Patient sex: M
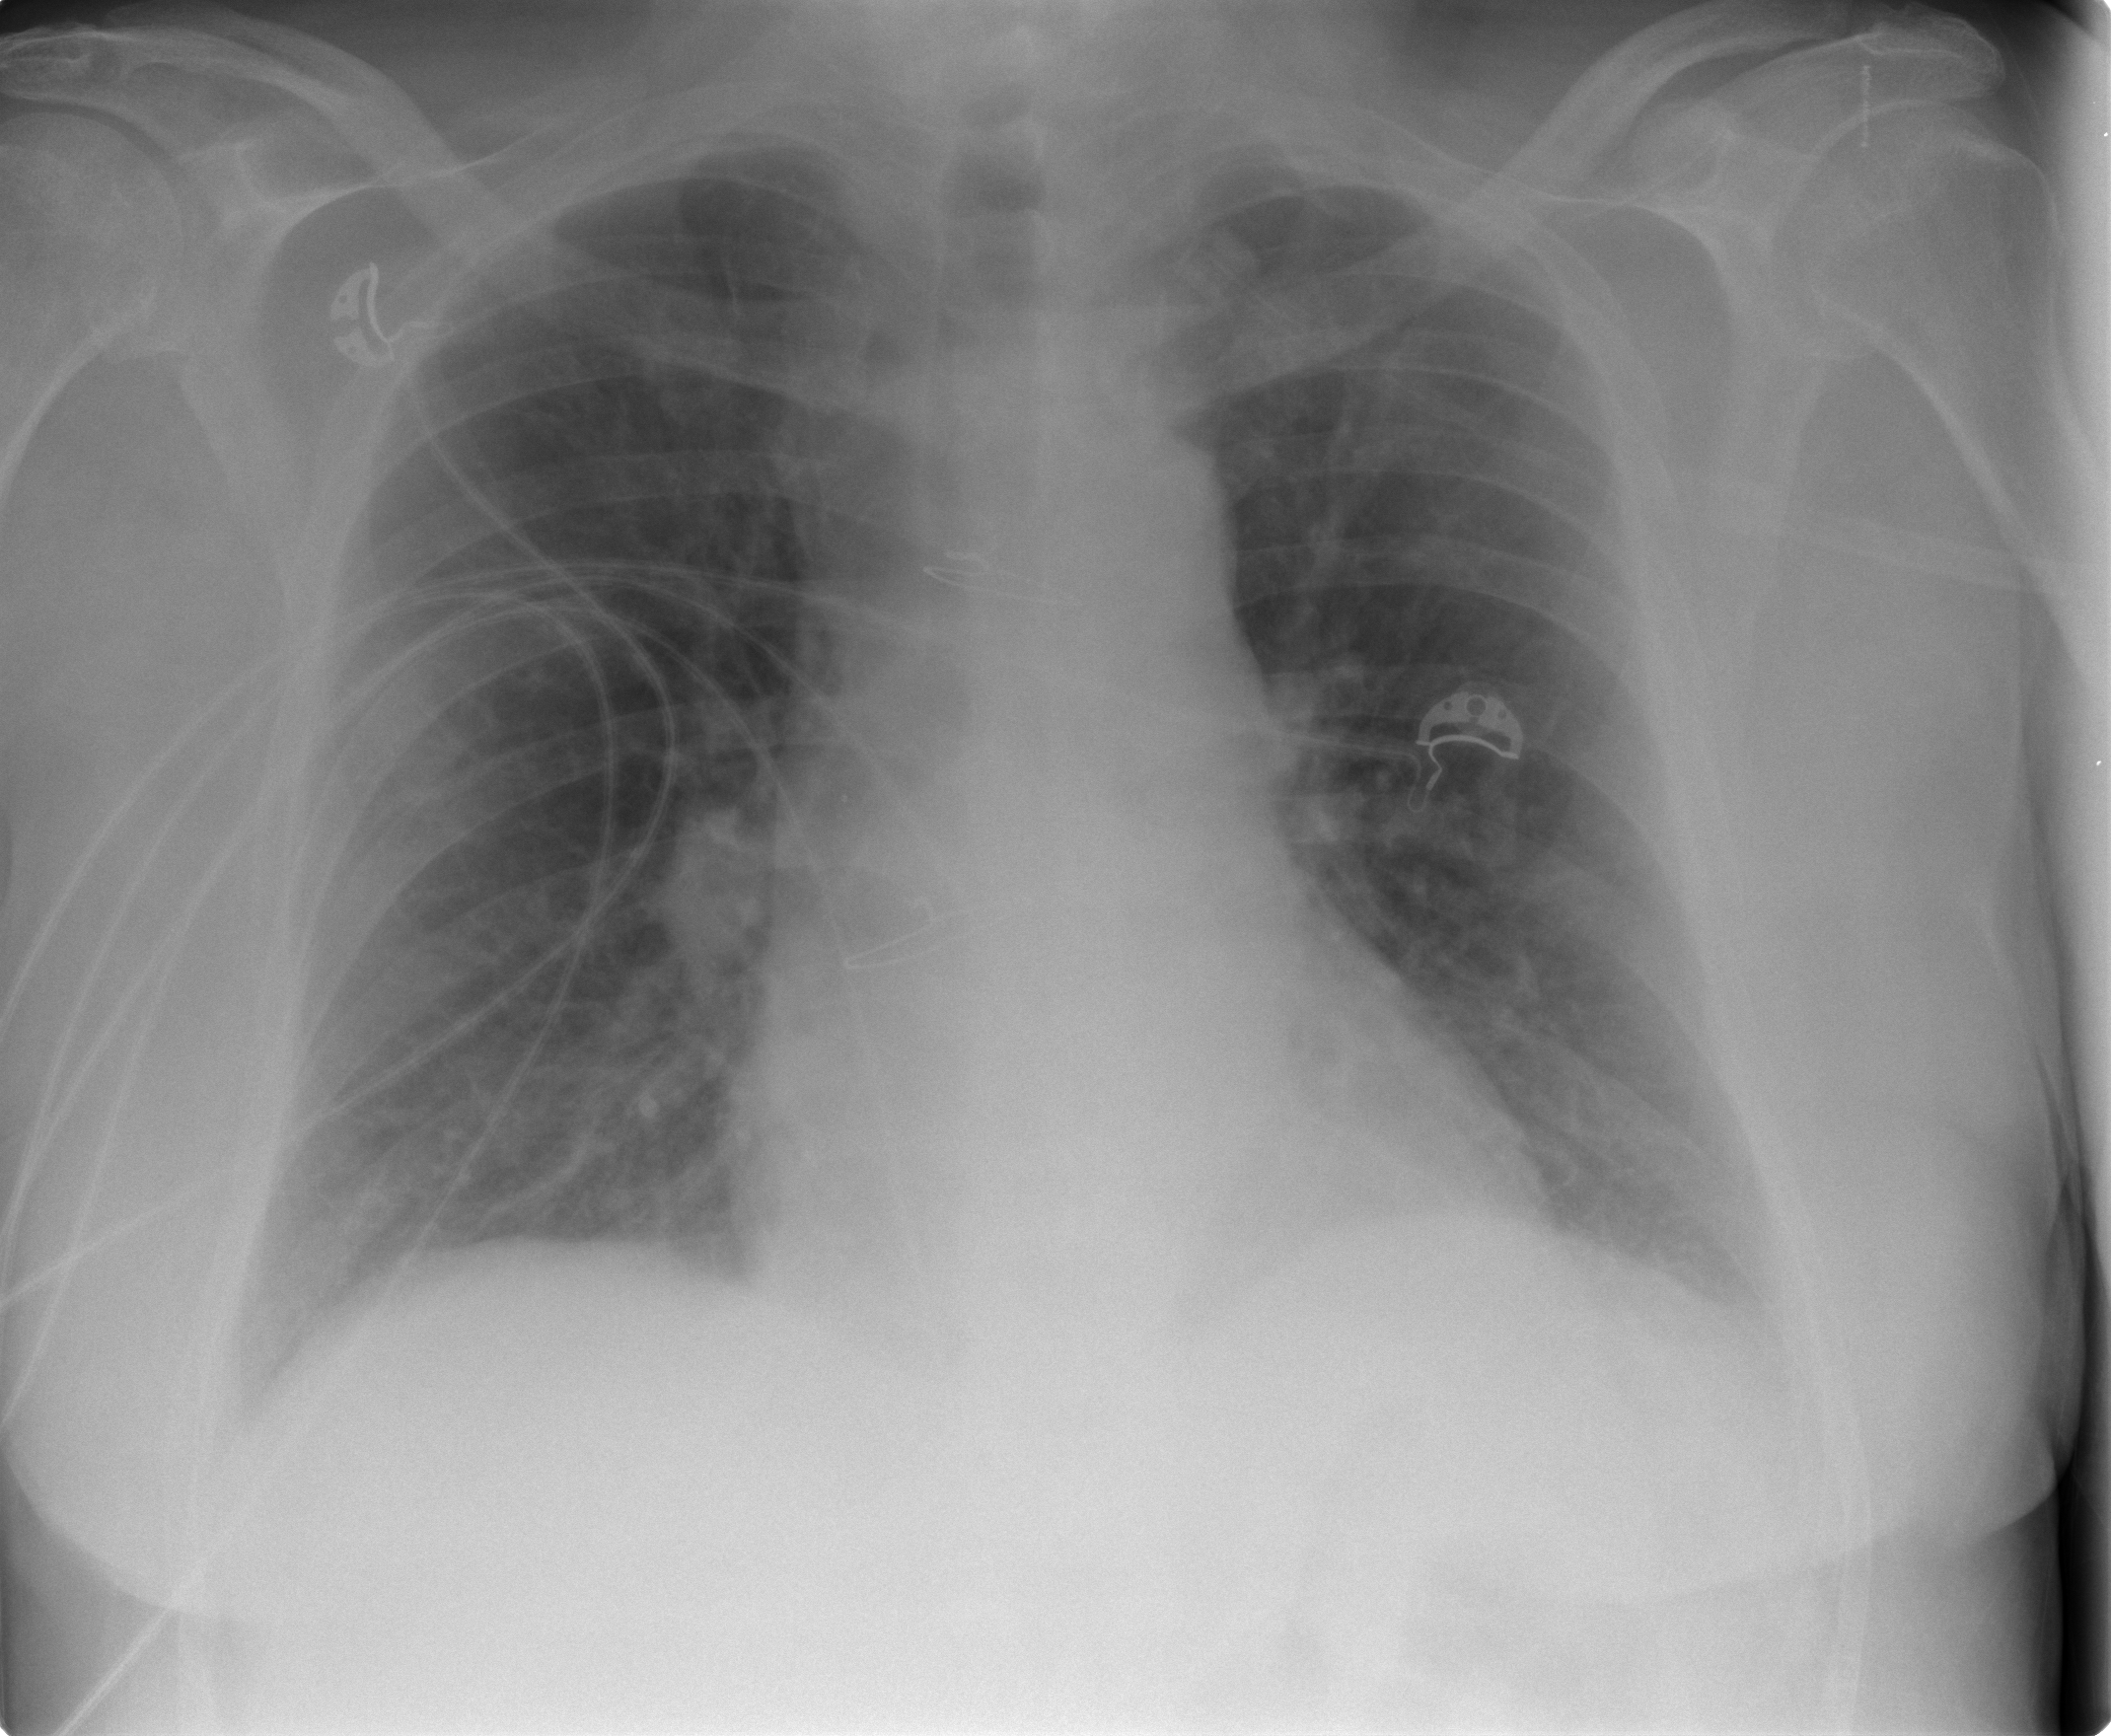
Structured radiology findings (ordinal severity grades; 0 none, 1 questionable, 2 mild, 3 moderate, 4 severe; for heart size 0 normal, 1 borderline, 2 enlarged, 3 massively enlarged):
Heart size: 0
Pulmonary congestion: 0
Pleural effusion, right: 0
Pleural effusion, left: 1
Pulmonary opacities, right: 0
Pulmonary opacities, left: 0
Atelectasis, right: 0
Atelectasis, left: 0